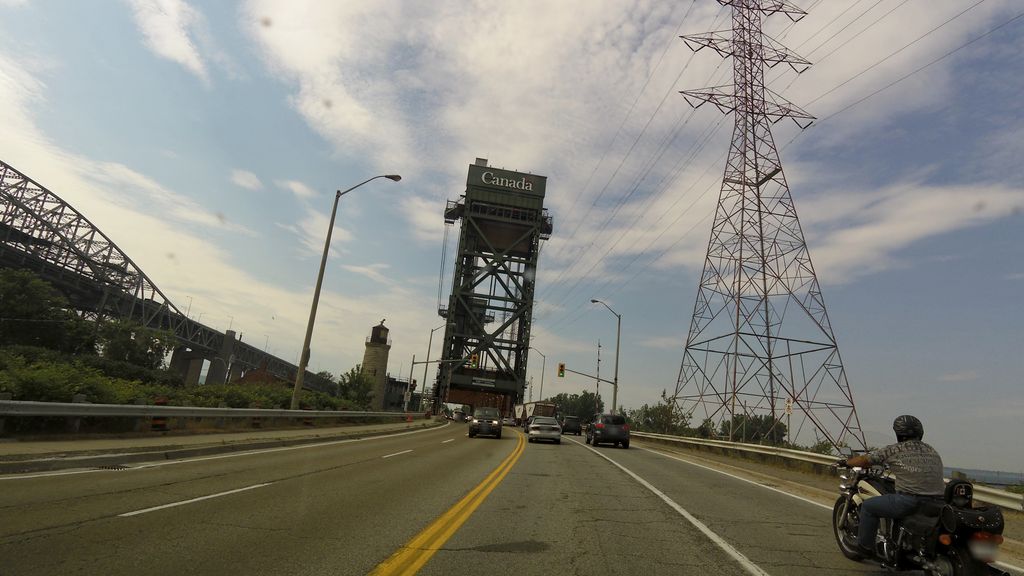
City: hamilton